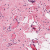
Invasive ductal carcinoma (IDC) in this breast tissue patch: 0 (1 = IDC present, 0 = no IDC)